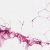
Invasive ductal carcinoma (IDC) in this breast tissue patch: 0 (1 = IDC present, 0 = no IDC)